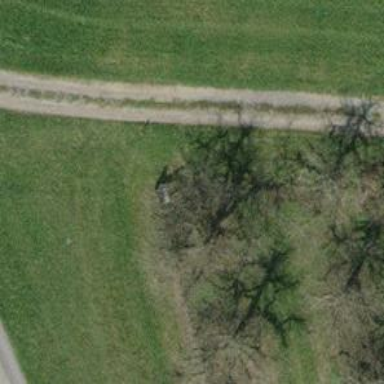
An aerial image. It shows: Row of trees in natural setting.